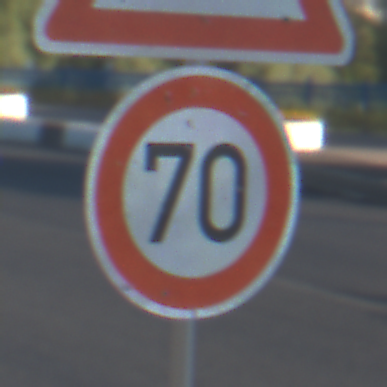
Verkehrszeichen: Geschwindigkeit70
Zusatzzeichen oben: WildwechselLinks
Umgebung: Outdoor, Urban
Tageszeit: MorningAfternoon
Wetter: Clear
Licht: Natural
Jahreszeit: NotSpecified
Kontrast: HighContrast